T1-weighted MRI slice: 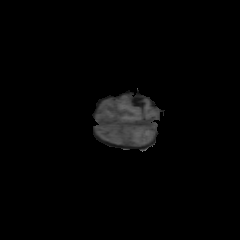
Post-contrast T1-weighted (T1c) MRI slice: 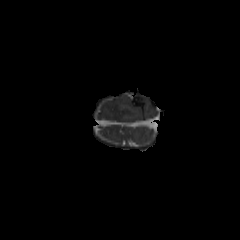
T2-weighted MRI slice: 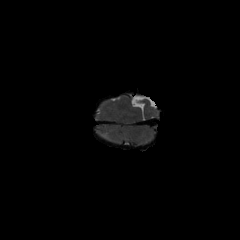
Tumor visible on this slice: yes